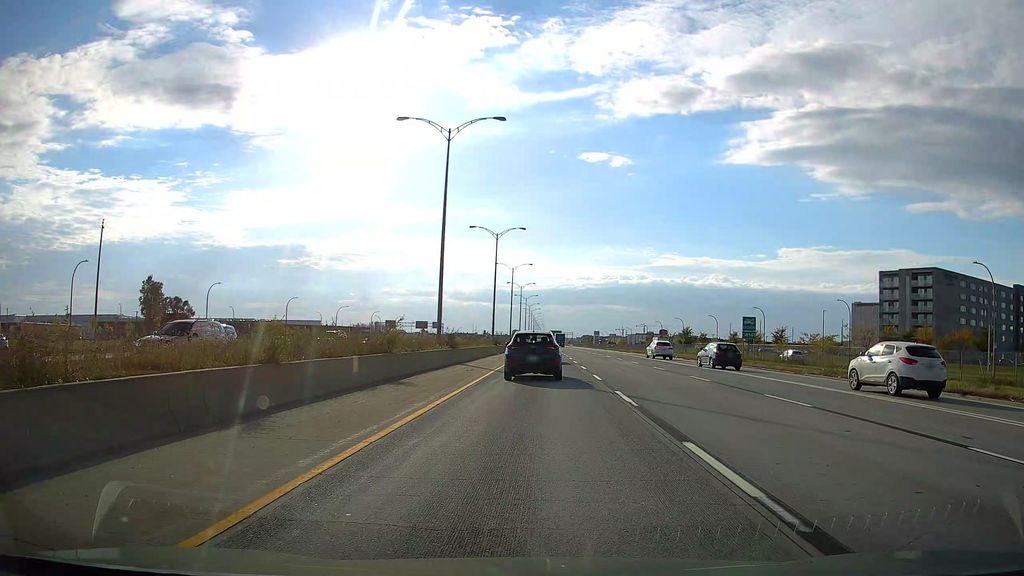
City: montreal